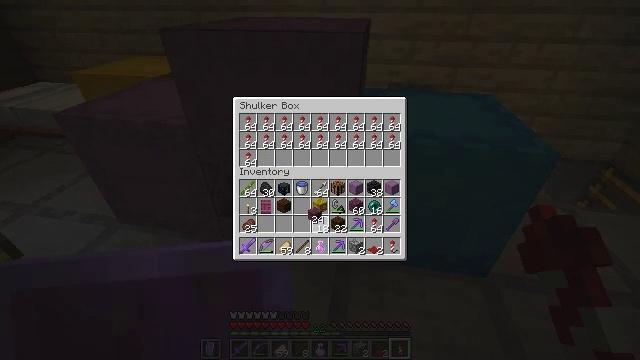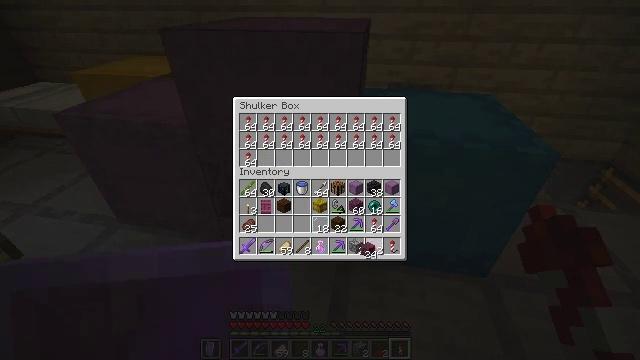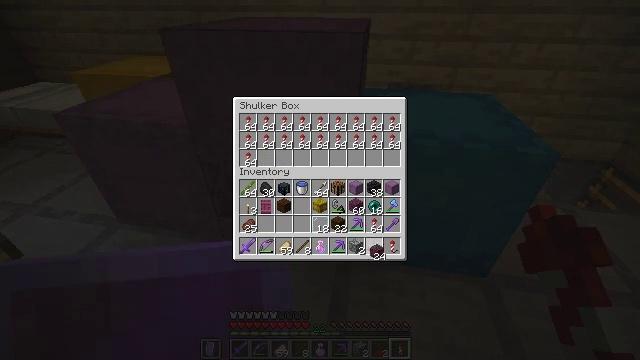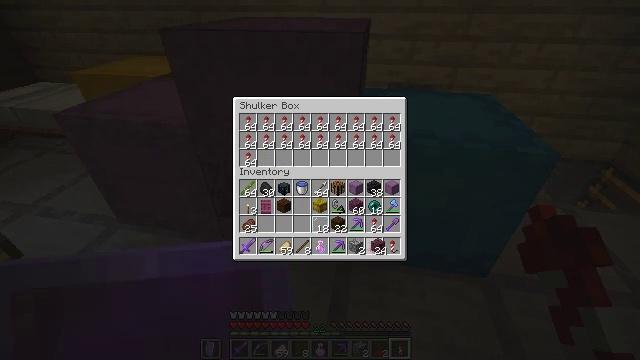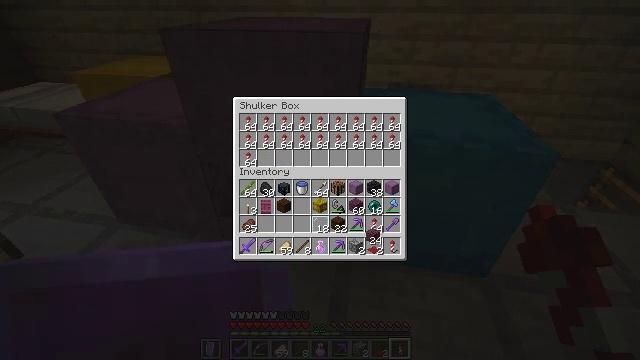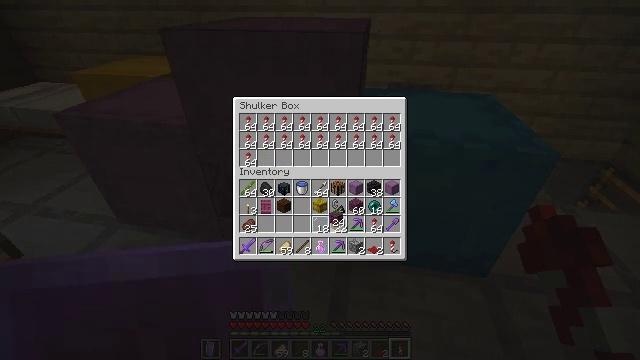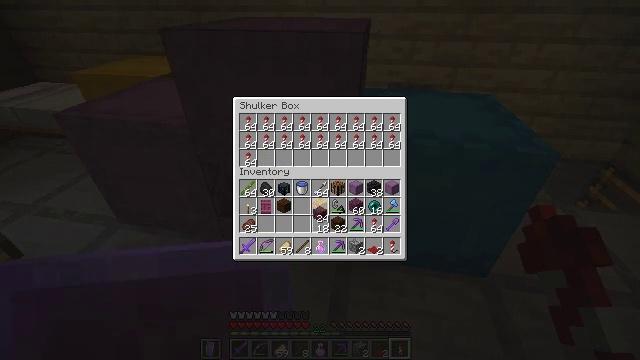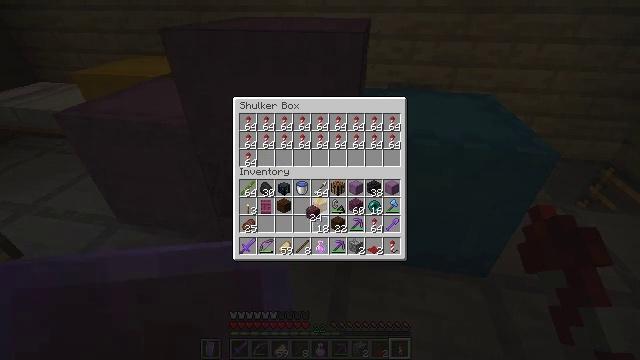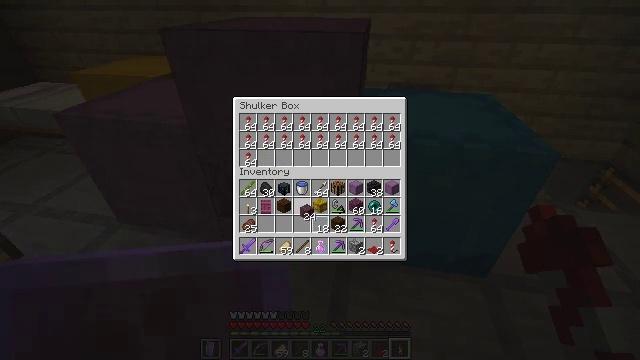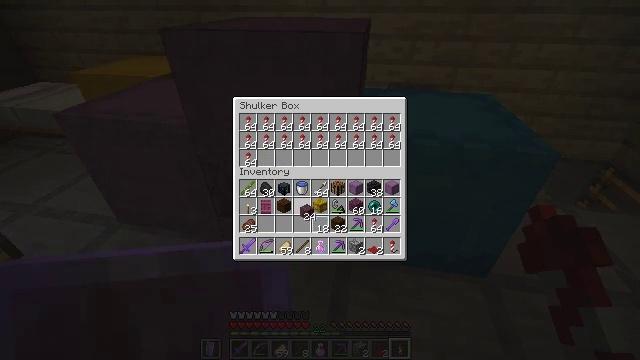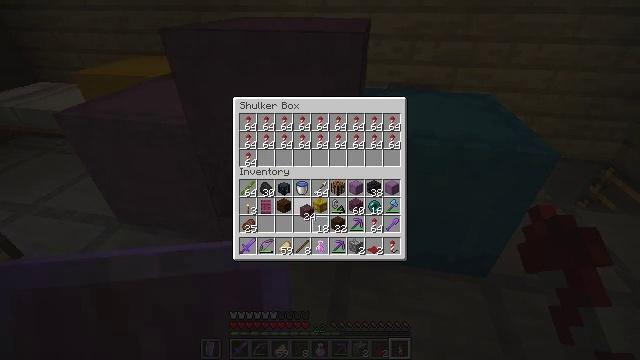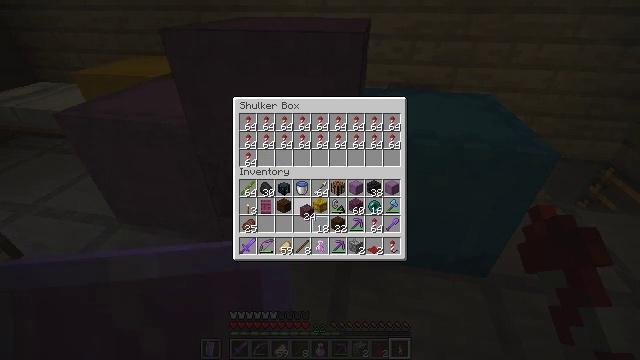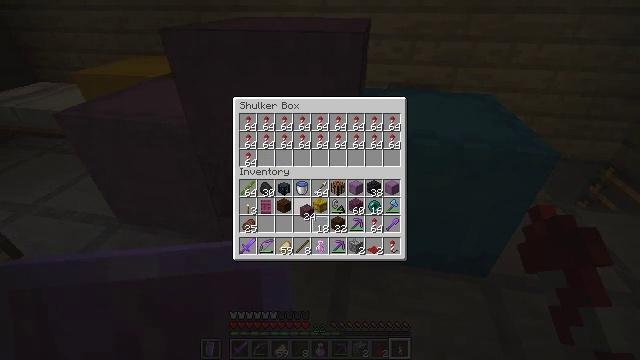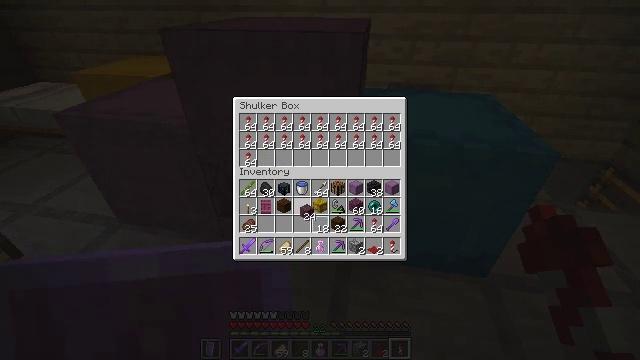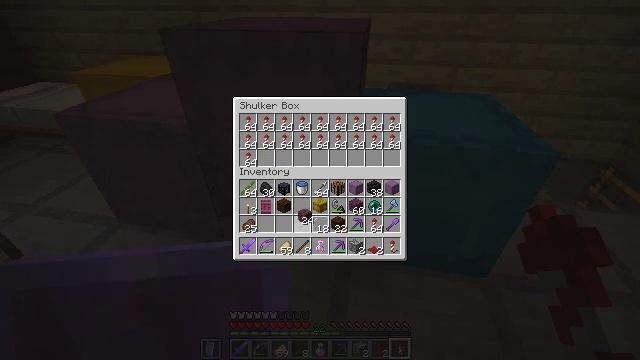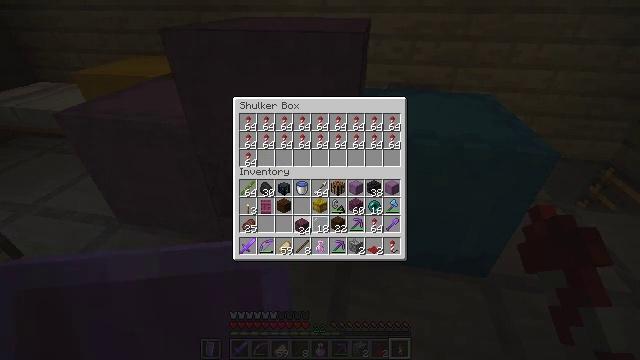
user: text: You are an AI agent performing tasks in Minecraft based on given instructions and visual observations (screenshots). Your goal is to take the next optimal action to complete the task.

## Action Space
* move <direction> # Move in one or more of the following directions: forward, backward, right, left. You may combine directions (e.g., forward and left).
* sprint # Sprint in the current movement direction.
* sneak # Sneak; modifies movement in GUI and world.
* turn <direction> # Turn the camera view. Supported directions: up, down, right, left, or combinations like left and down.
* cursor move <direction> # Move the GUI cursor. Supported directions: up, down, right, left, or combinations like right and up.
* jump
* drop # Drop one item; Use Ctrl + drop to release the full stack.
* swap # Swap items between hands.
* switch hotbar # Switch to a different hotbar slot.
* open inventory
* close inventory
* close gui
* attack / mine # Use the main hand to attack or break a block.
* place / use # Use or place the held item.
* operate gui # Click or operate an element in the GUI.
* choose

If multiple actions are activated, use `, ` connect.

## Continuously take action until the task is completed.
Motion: motion action
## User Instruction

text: Collect spruce leaves for landscaping.
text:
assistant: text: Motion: turn right and down
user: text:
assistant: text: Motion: turn right
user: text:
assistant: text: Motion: no_op
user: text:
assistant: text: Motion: turn up
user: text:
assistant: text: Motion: turn left and up
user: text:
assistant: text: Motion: turn left
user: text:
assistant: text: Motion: turn left
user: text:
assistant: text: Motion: no_op
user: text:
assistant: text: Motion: no_op
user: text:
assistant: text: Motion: no_op
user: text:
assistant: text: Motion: no_op
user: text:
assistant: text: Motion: no_op
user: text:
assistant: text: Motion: no_op
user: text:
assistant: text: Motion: no_op
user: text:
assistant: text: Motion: turn down
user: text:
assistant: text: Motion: no_op
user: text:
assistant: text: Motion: no_op
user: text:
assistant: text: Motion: no_op
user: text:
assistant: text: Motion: no_op
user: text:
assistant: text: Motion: no_op
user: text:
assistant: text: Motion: no_op
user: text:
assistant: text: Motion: no_op
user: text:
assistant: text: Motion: attack / mine
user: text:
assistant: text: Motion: attack / mine
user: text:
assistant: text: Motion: attack / mine
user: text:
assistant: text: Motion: attack / mine
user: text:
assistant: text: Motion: no_op
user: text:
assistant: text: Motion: no_op
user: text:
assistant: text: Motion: no_op
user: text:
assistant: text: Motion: no_op